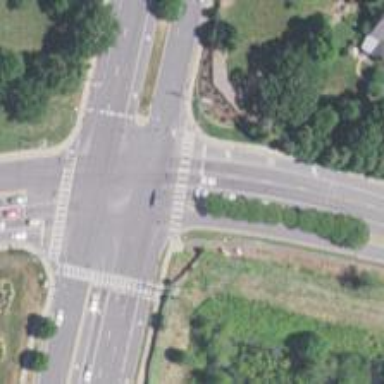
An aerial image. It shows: Footway crossing.